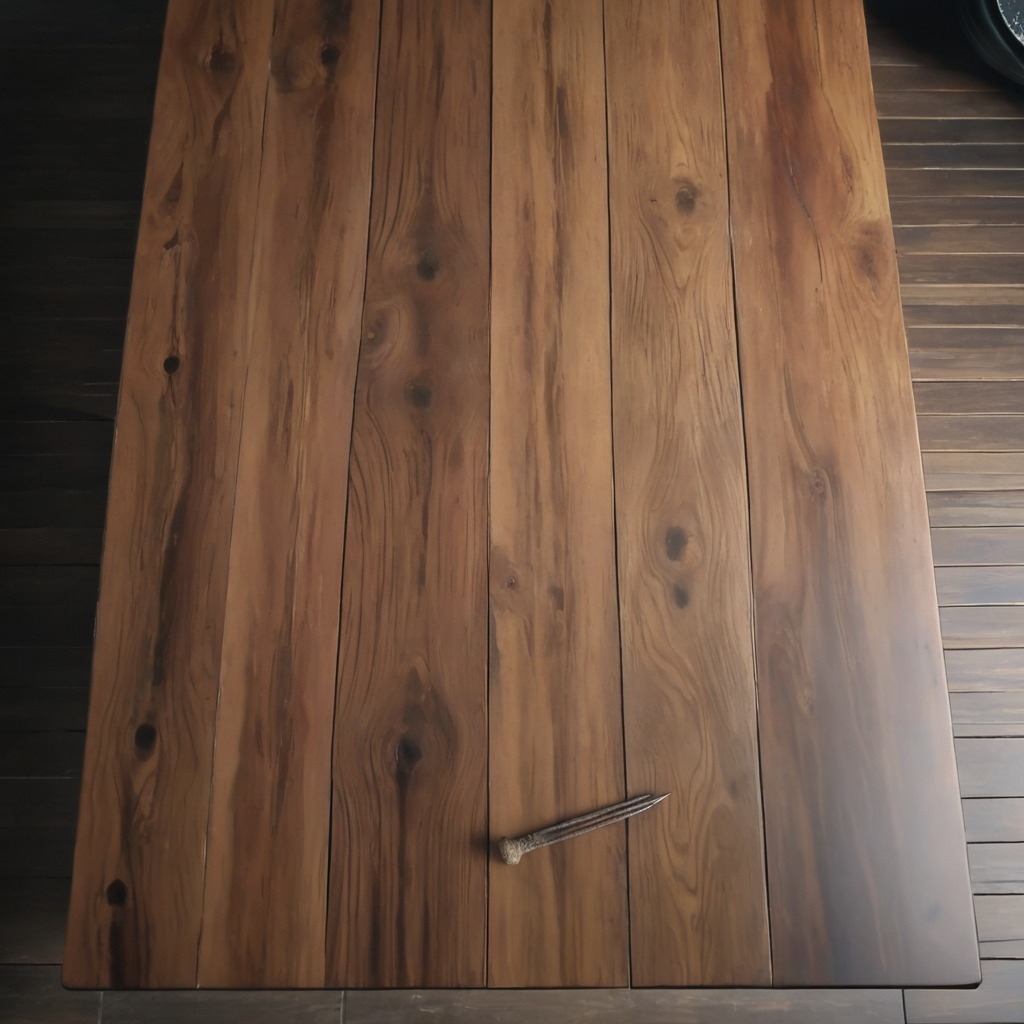
An iron nail is lying on an oil-spilled wooden table in a vintage motorcycle garage.